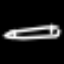
Label: pencil